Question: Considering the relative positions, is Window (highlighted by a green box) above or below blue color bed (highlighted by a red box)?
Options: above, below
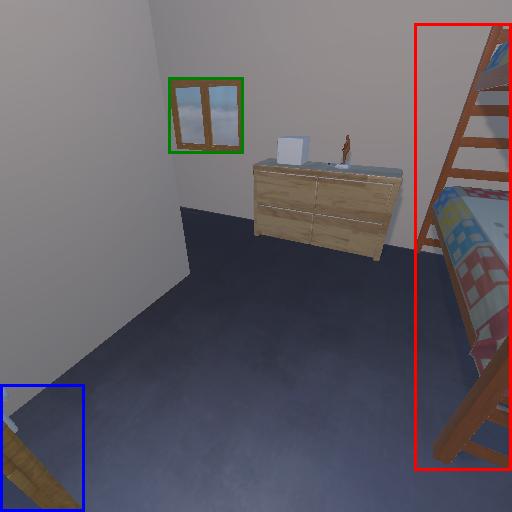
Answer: above